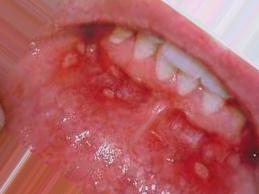
Condition: Mouth Ulcer